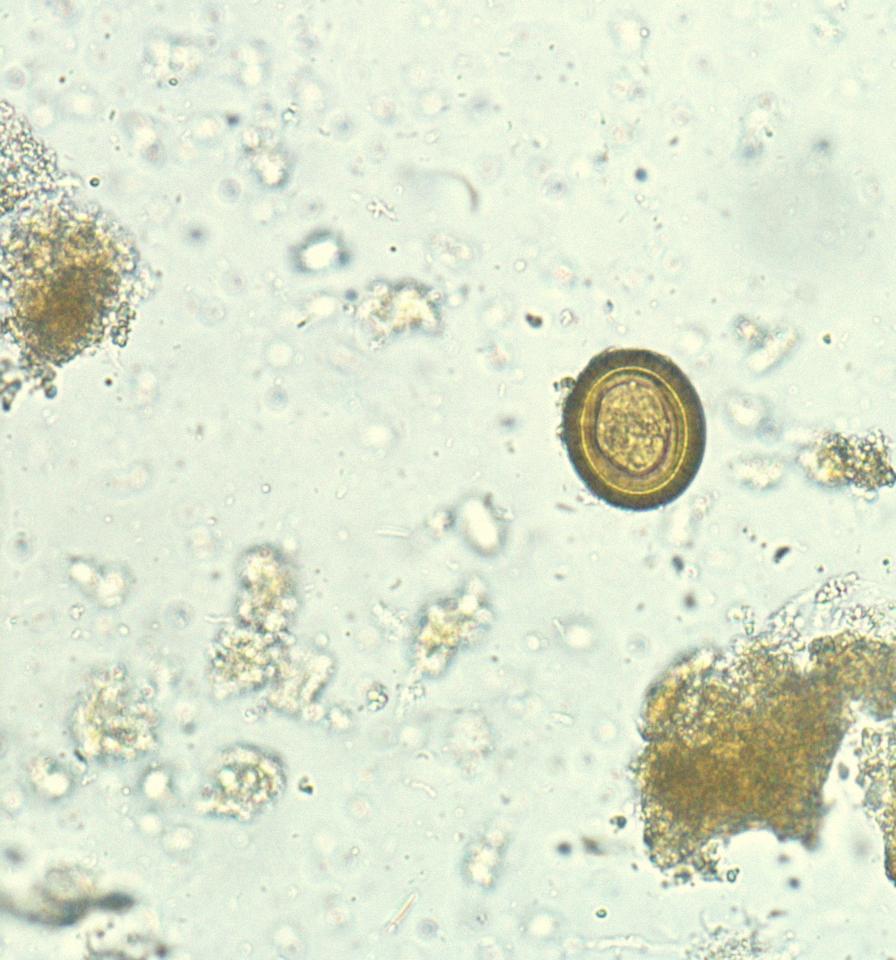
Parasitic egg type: Taenia spp. egg